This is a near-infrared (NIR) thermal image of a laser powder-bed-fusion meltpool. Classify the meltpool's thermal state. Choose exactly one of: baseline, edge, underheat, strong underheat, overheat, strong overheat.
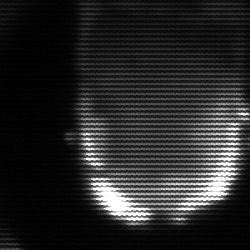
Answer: baseline